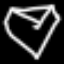
Label: diamond